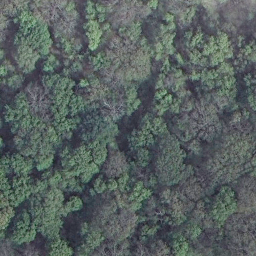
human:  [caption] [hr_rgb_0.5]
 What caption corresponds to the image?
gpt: This is a dense forest with lots of dark green trees .

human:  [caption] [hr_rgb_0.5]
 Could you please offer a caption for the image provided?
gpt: Lots of dark green trees constitute a dense forest .

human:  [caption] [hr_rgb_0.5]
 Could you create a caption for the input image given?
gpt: There are lots of dark green plants in the dense forest .

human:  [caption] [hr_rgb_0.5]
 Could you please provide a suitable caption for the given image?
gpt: There are lots of dark green trees in the dense forest .

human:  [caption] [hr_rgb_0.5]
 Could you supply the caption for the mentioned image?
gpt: Lots of dark green trees constitute a dense forest .